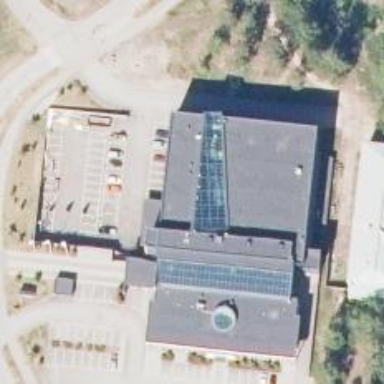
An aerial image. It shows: Fitness center located in leisure land.